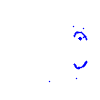
Particle: kaon